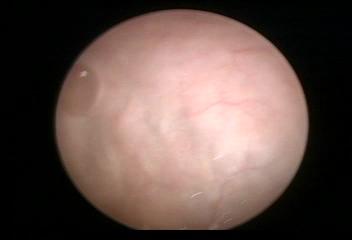
Modality: WLC
Class: Foreign bodies
Subclass: AirBubble
Bladder cancer association: No
Annotated structures: Air bubble